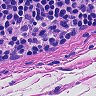
Metastatic tissue present: no